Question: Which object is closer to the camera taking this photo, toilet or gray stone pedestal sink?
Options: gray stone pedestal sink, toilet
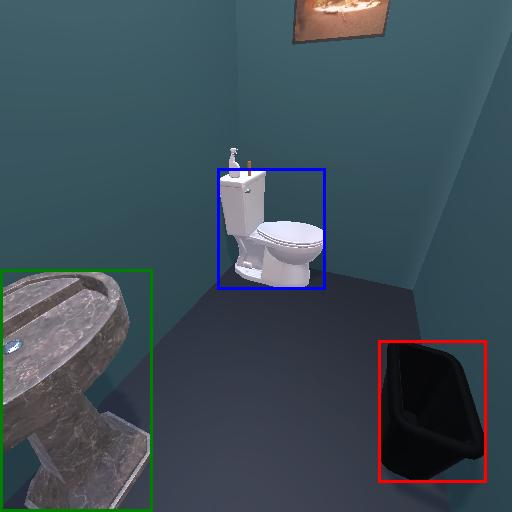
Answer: gray stone pedestal sink